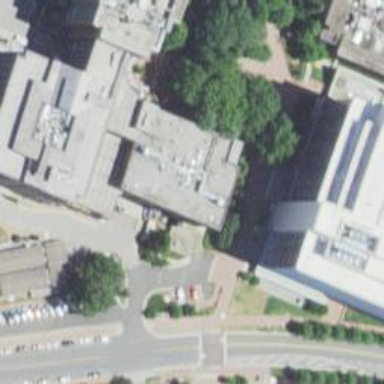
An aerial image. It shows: Healthcare facility identified as hospital.